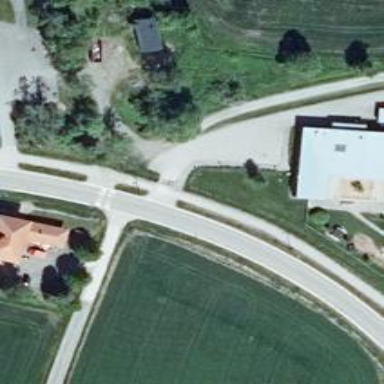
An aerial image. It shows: Asphalt cycleway.